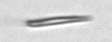
Label: fiber